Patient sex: F
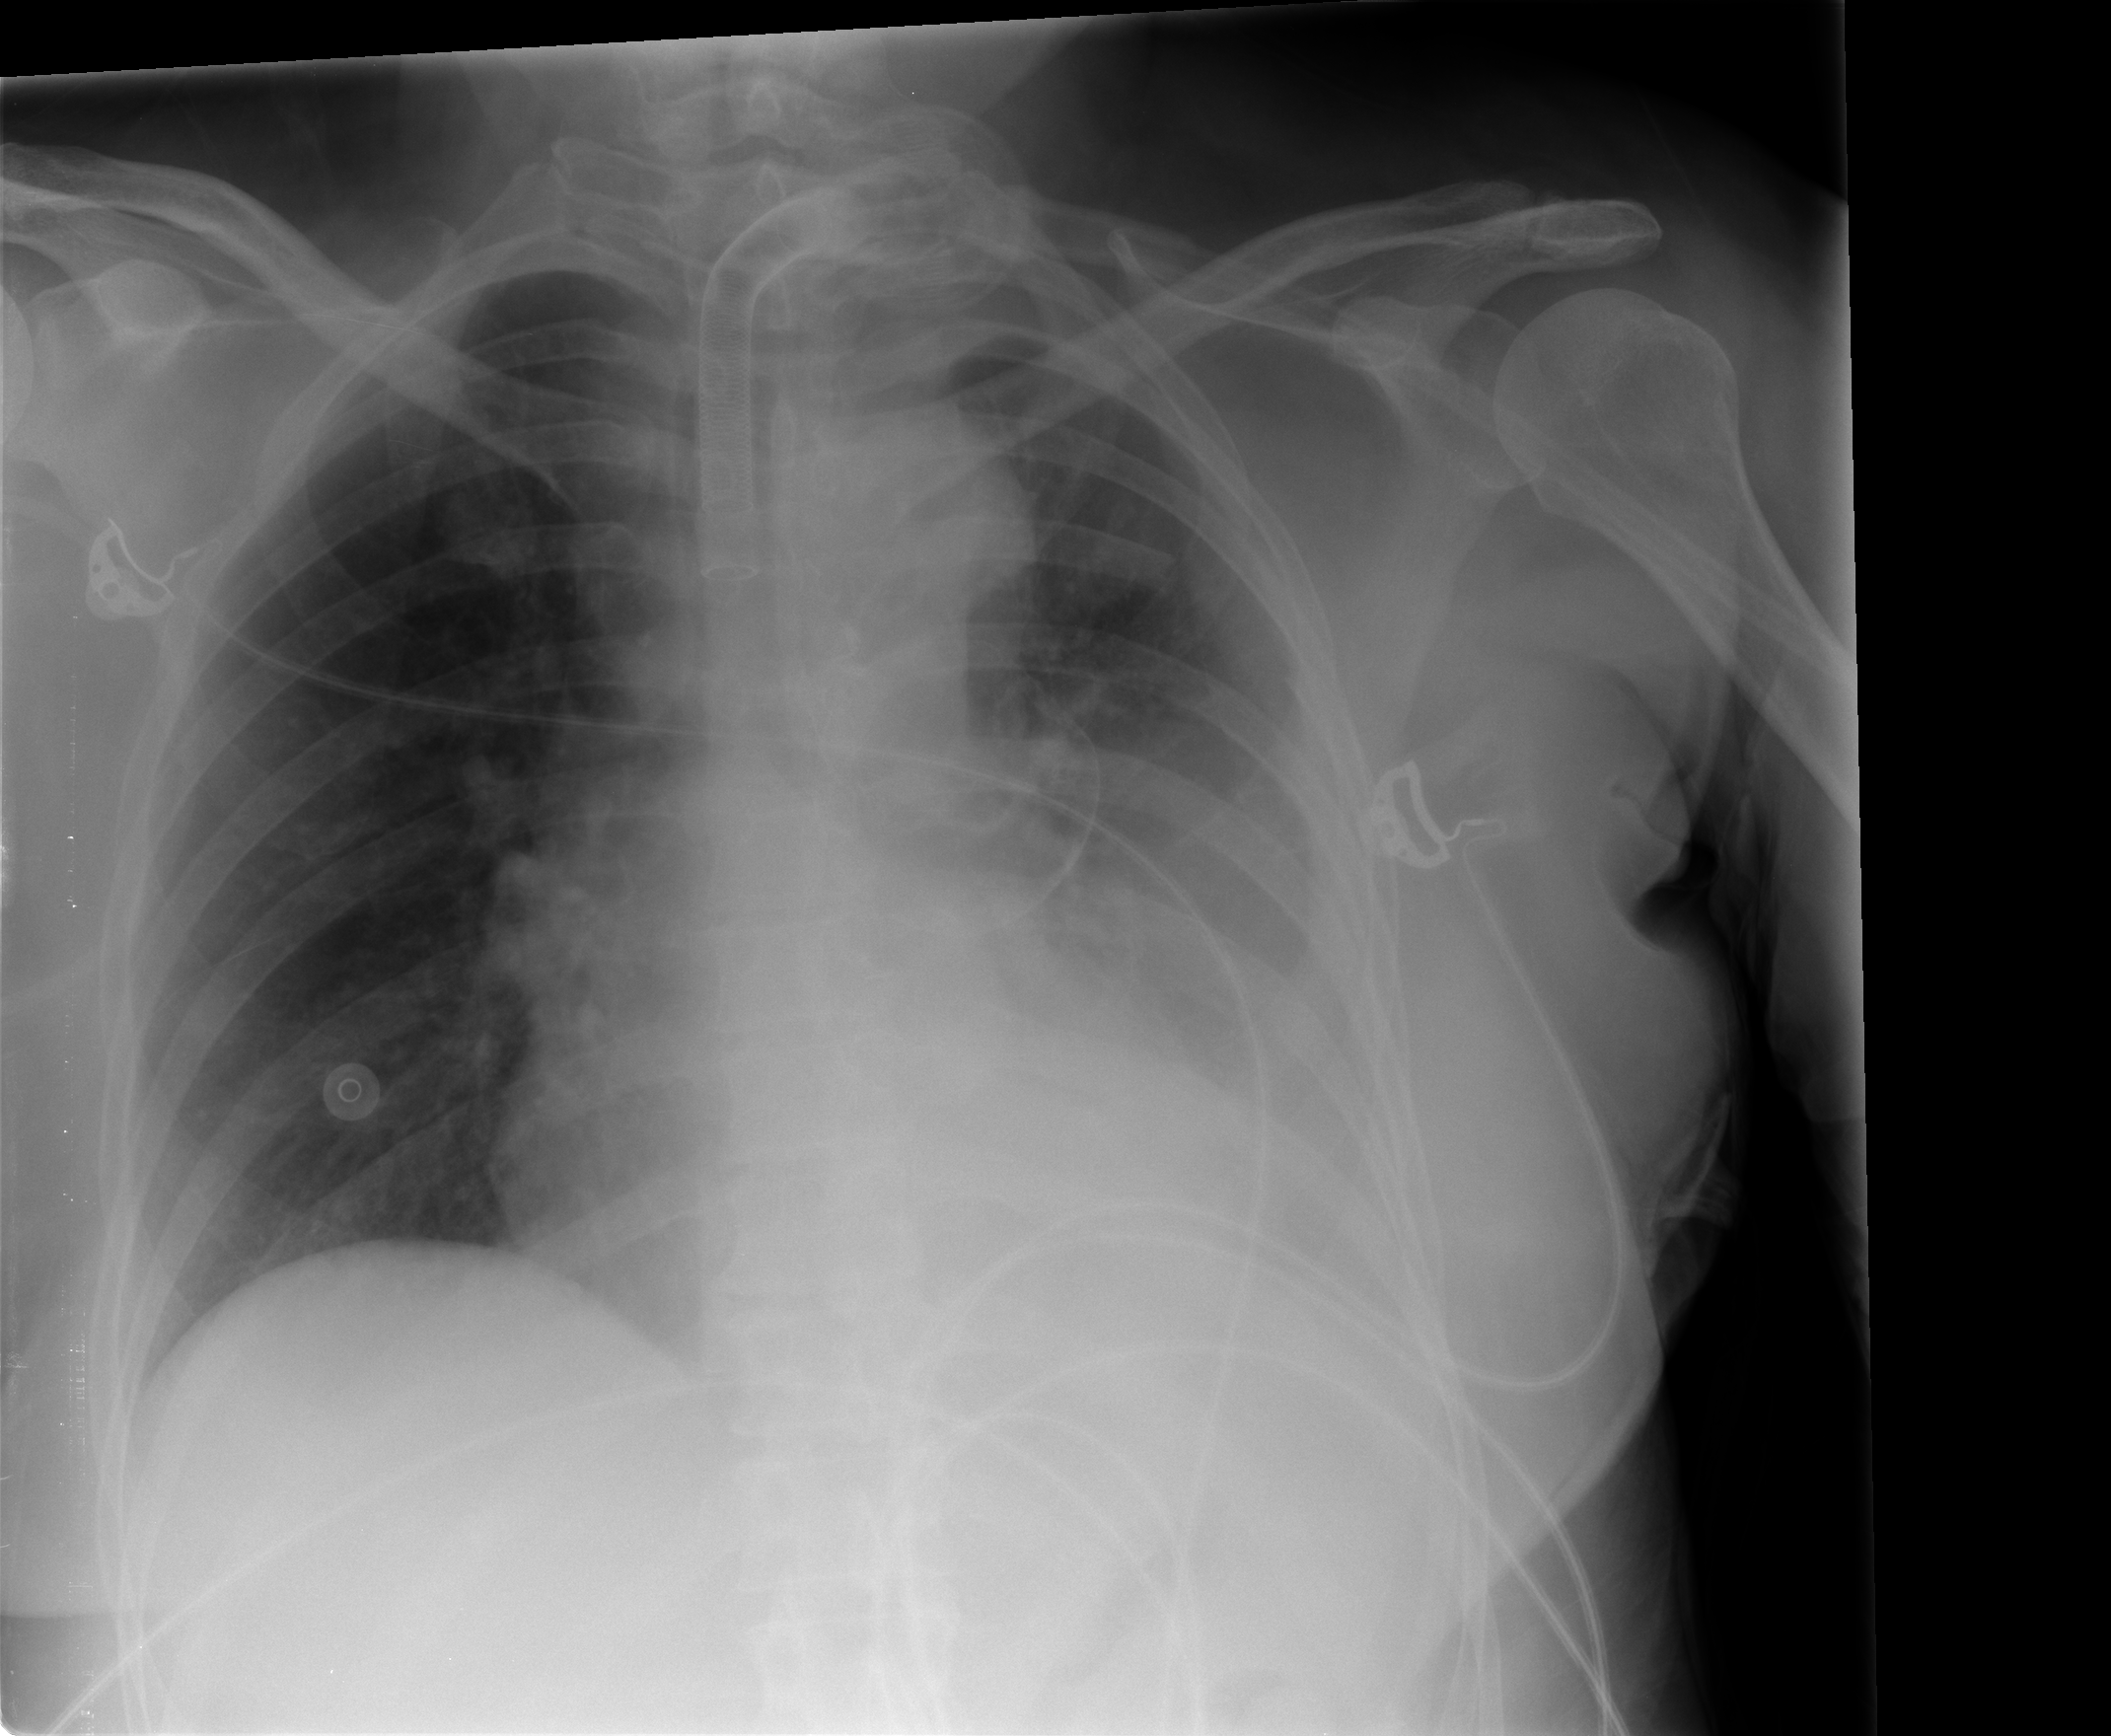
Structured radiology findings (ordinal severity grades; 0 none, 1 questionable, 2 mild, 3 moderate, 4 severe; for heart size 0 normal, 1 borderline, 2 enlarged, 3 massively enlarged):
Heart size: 0
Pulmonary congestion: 0
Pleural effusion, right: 0
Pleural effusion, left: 3
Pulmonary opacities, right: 0
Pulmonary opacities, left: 0
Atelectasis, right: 0
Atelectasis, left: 3